Question: I have problem with jQuery vertical dropdown menu; When I hover menu item, dropped menu is 'cutting' in bootstrap collapse. Could you help me with that? jQuery menu is taken from
<URL>

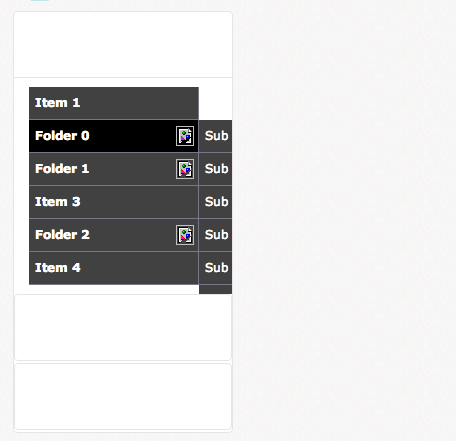
Answer: Most likely the problem is that the CSS property 'overflow:hidden;' has been set on either the container of your menu or one of that container's parent containers.
Without seeing the HTML you're working on it's impossible to say which but you'll need to find which HTML element has the 'overflow' setting set to 'hidden' and then set it to 'visible'. You may need to do that for more than one element depending on the structure of your HTML.
Hope that helps.